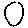
Label: circle